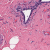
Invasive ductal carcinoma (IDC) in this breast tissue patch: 0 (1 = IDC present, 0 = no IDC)